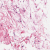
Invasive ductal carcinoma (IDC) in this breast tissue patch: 0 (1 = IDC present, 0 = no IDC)